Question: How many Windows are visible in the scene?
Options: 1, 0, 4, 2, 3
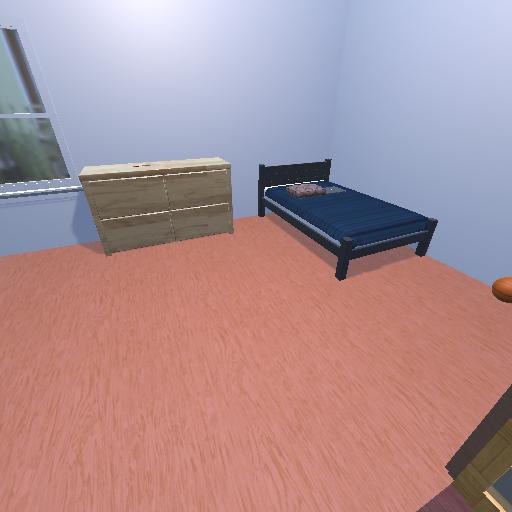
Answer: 1